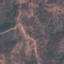
Land use / land cover: HerbaceousVegetation